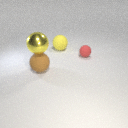
large yellow rubber sphere behind small red rubber sphere